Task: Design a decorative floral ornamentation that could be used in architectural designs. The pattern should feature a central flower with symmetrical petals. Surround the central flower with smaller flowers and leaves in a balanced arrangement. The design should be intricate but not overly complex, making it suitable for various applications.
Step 126:
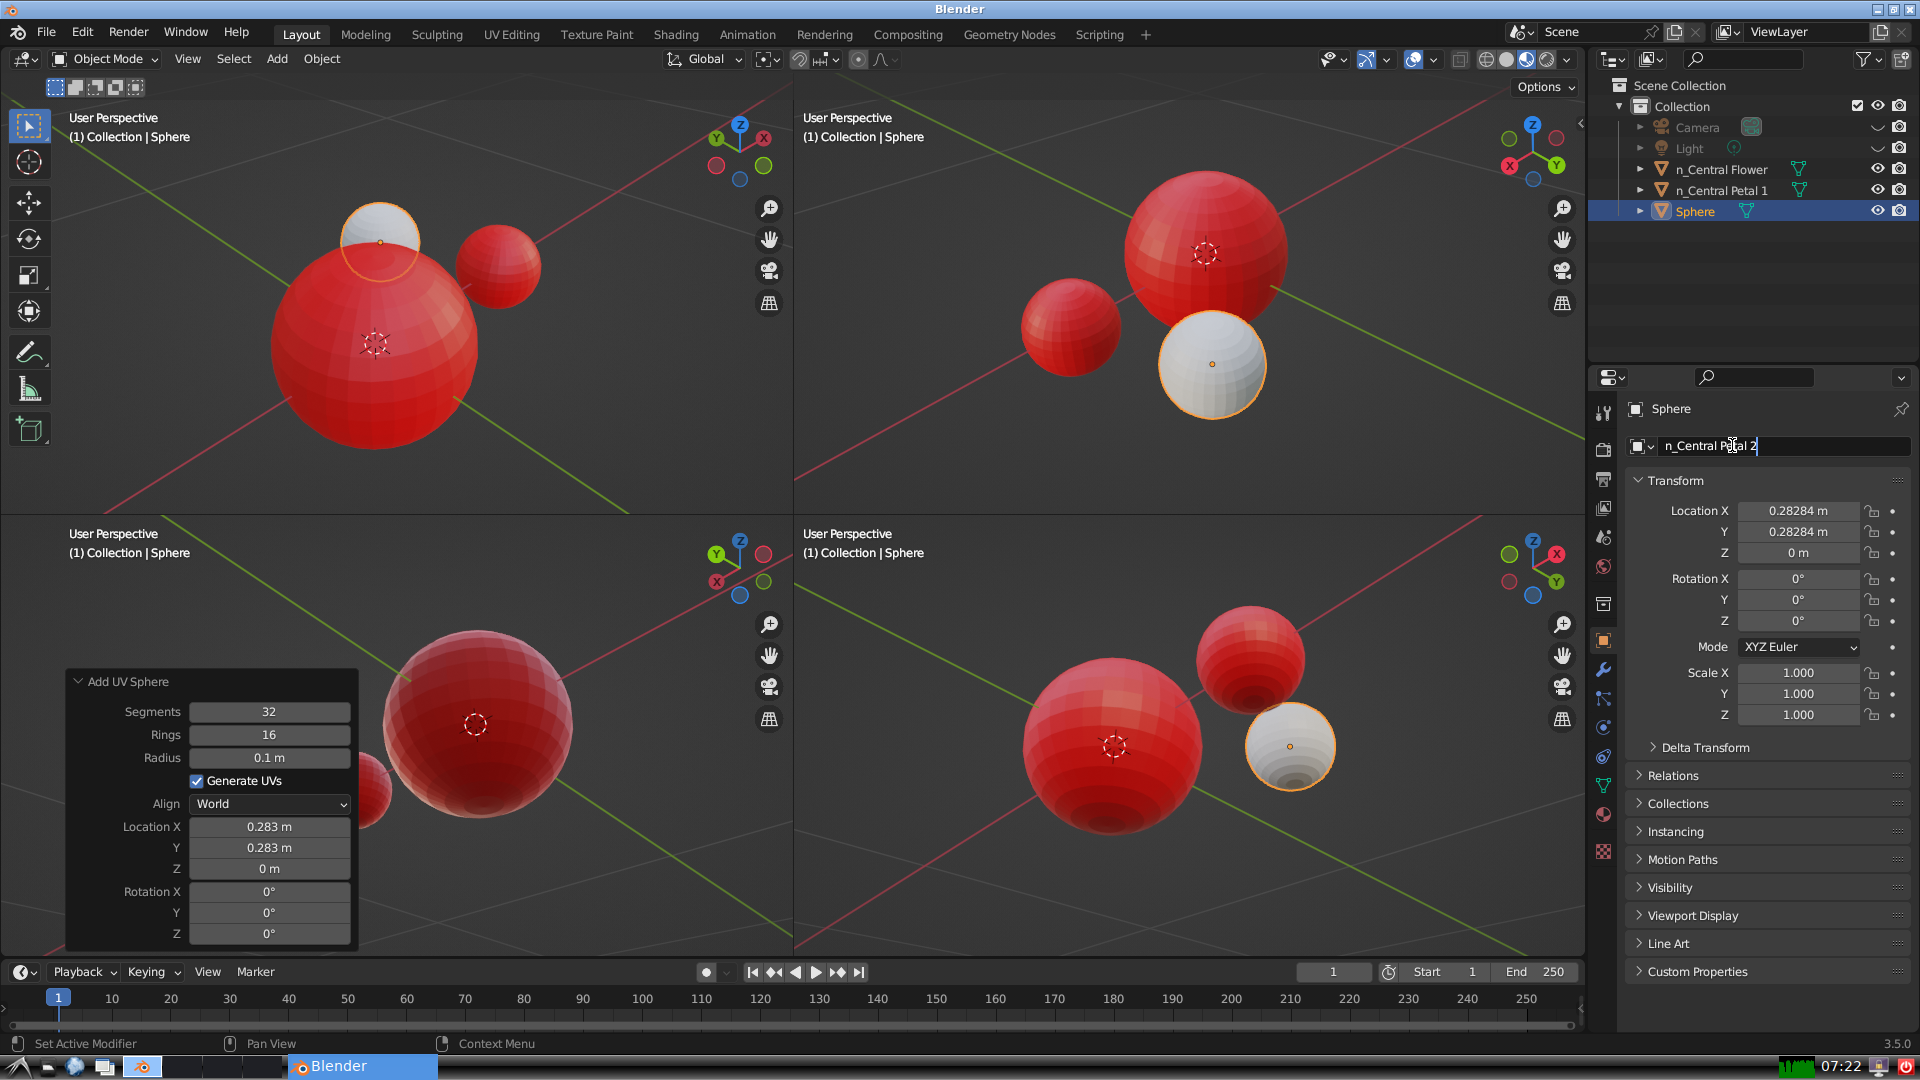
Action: {"key_press": ['Return']}